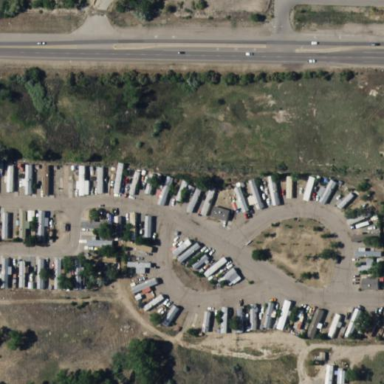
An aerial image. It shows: Residential area designated as trailer park.